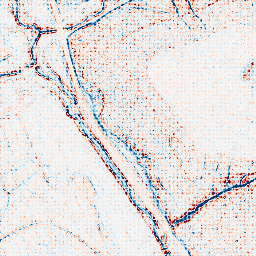
Category: edge_preserving
Decomposition family: bilateral
Decomposition parameters: d: 5
sigma_color: 50
sigma_space: 25
Upsampling method: sinc_blackman
Upsampling parameters: scale: 4
kernel_size: 4
Upsampling scale: 4